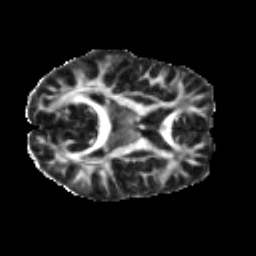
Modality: FA
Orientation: axial
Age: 22
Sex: male
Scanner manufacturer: ge
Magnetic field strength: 3 T
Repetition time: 7.8 s
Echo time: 0.0608 s